Field crop: tomato
Growth stage: 1
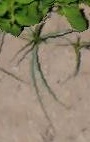
Species: cyperus